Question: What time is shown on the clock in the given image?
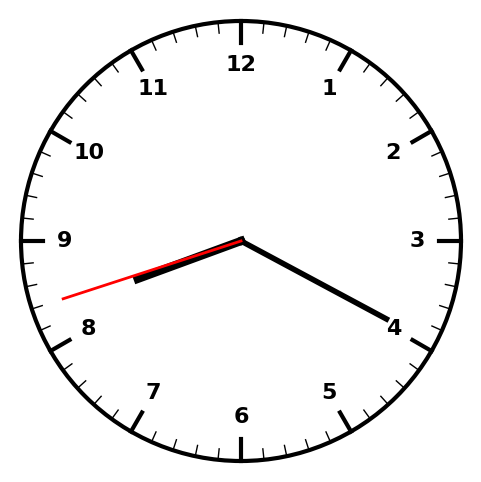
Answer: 08:19:42